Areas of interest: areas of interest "Changchun International Exhibition and Convention Center Hall 9"
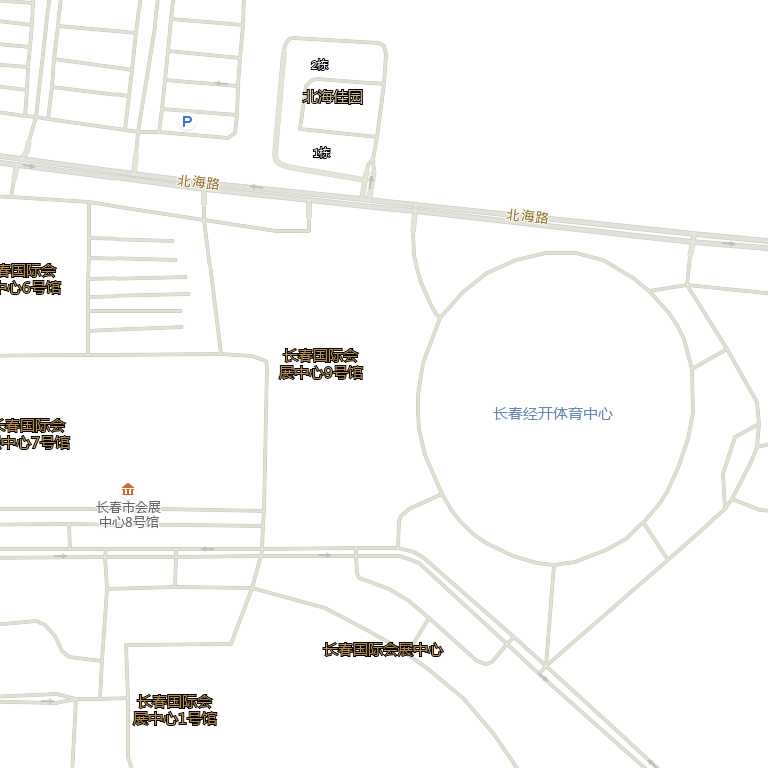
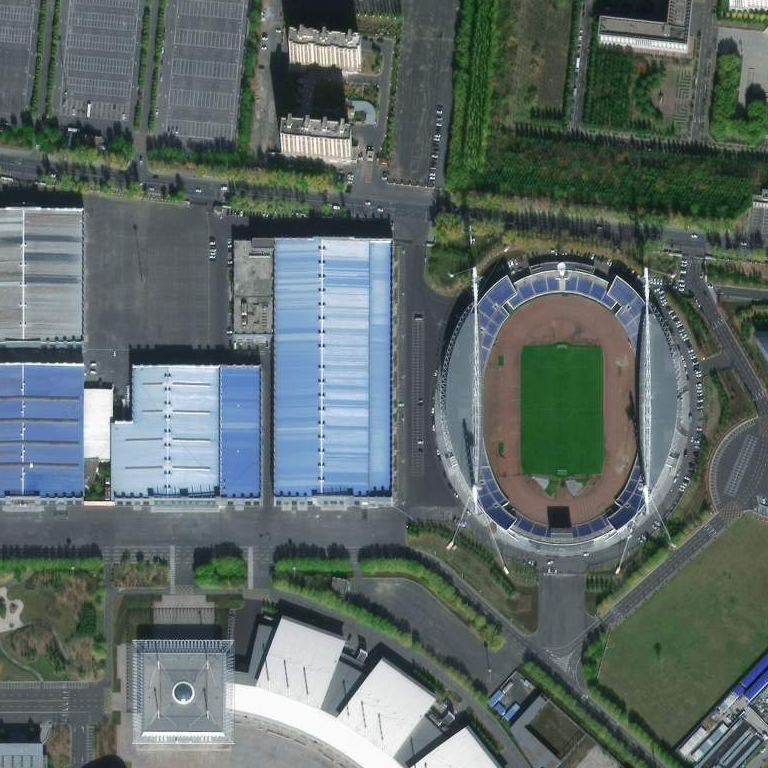